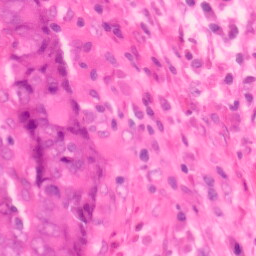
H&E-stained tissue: Colon